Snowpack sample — Buffalo Mountain, Silverthorne, Colorado, USA (1/25/25, 10:11 AM MST)
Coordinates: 39.6222, -106.1139
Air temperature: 22 °F
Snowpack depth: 110 cm
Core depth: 30 cm
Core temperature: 42.8 °F
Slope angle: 12°, slope face: 102°
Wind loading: high
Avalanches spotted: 0
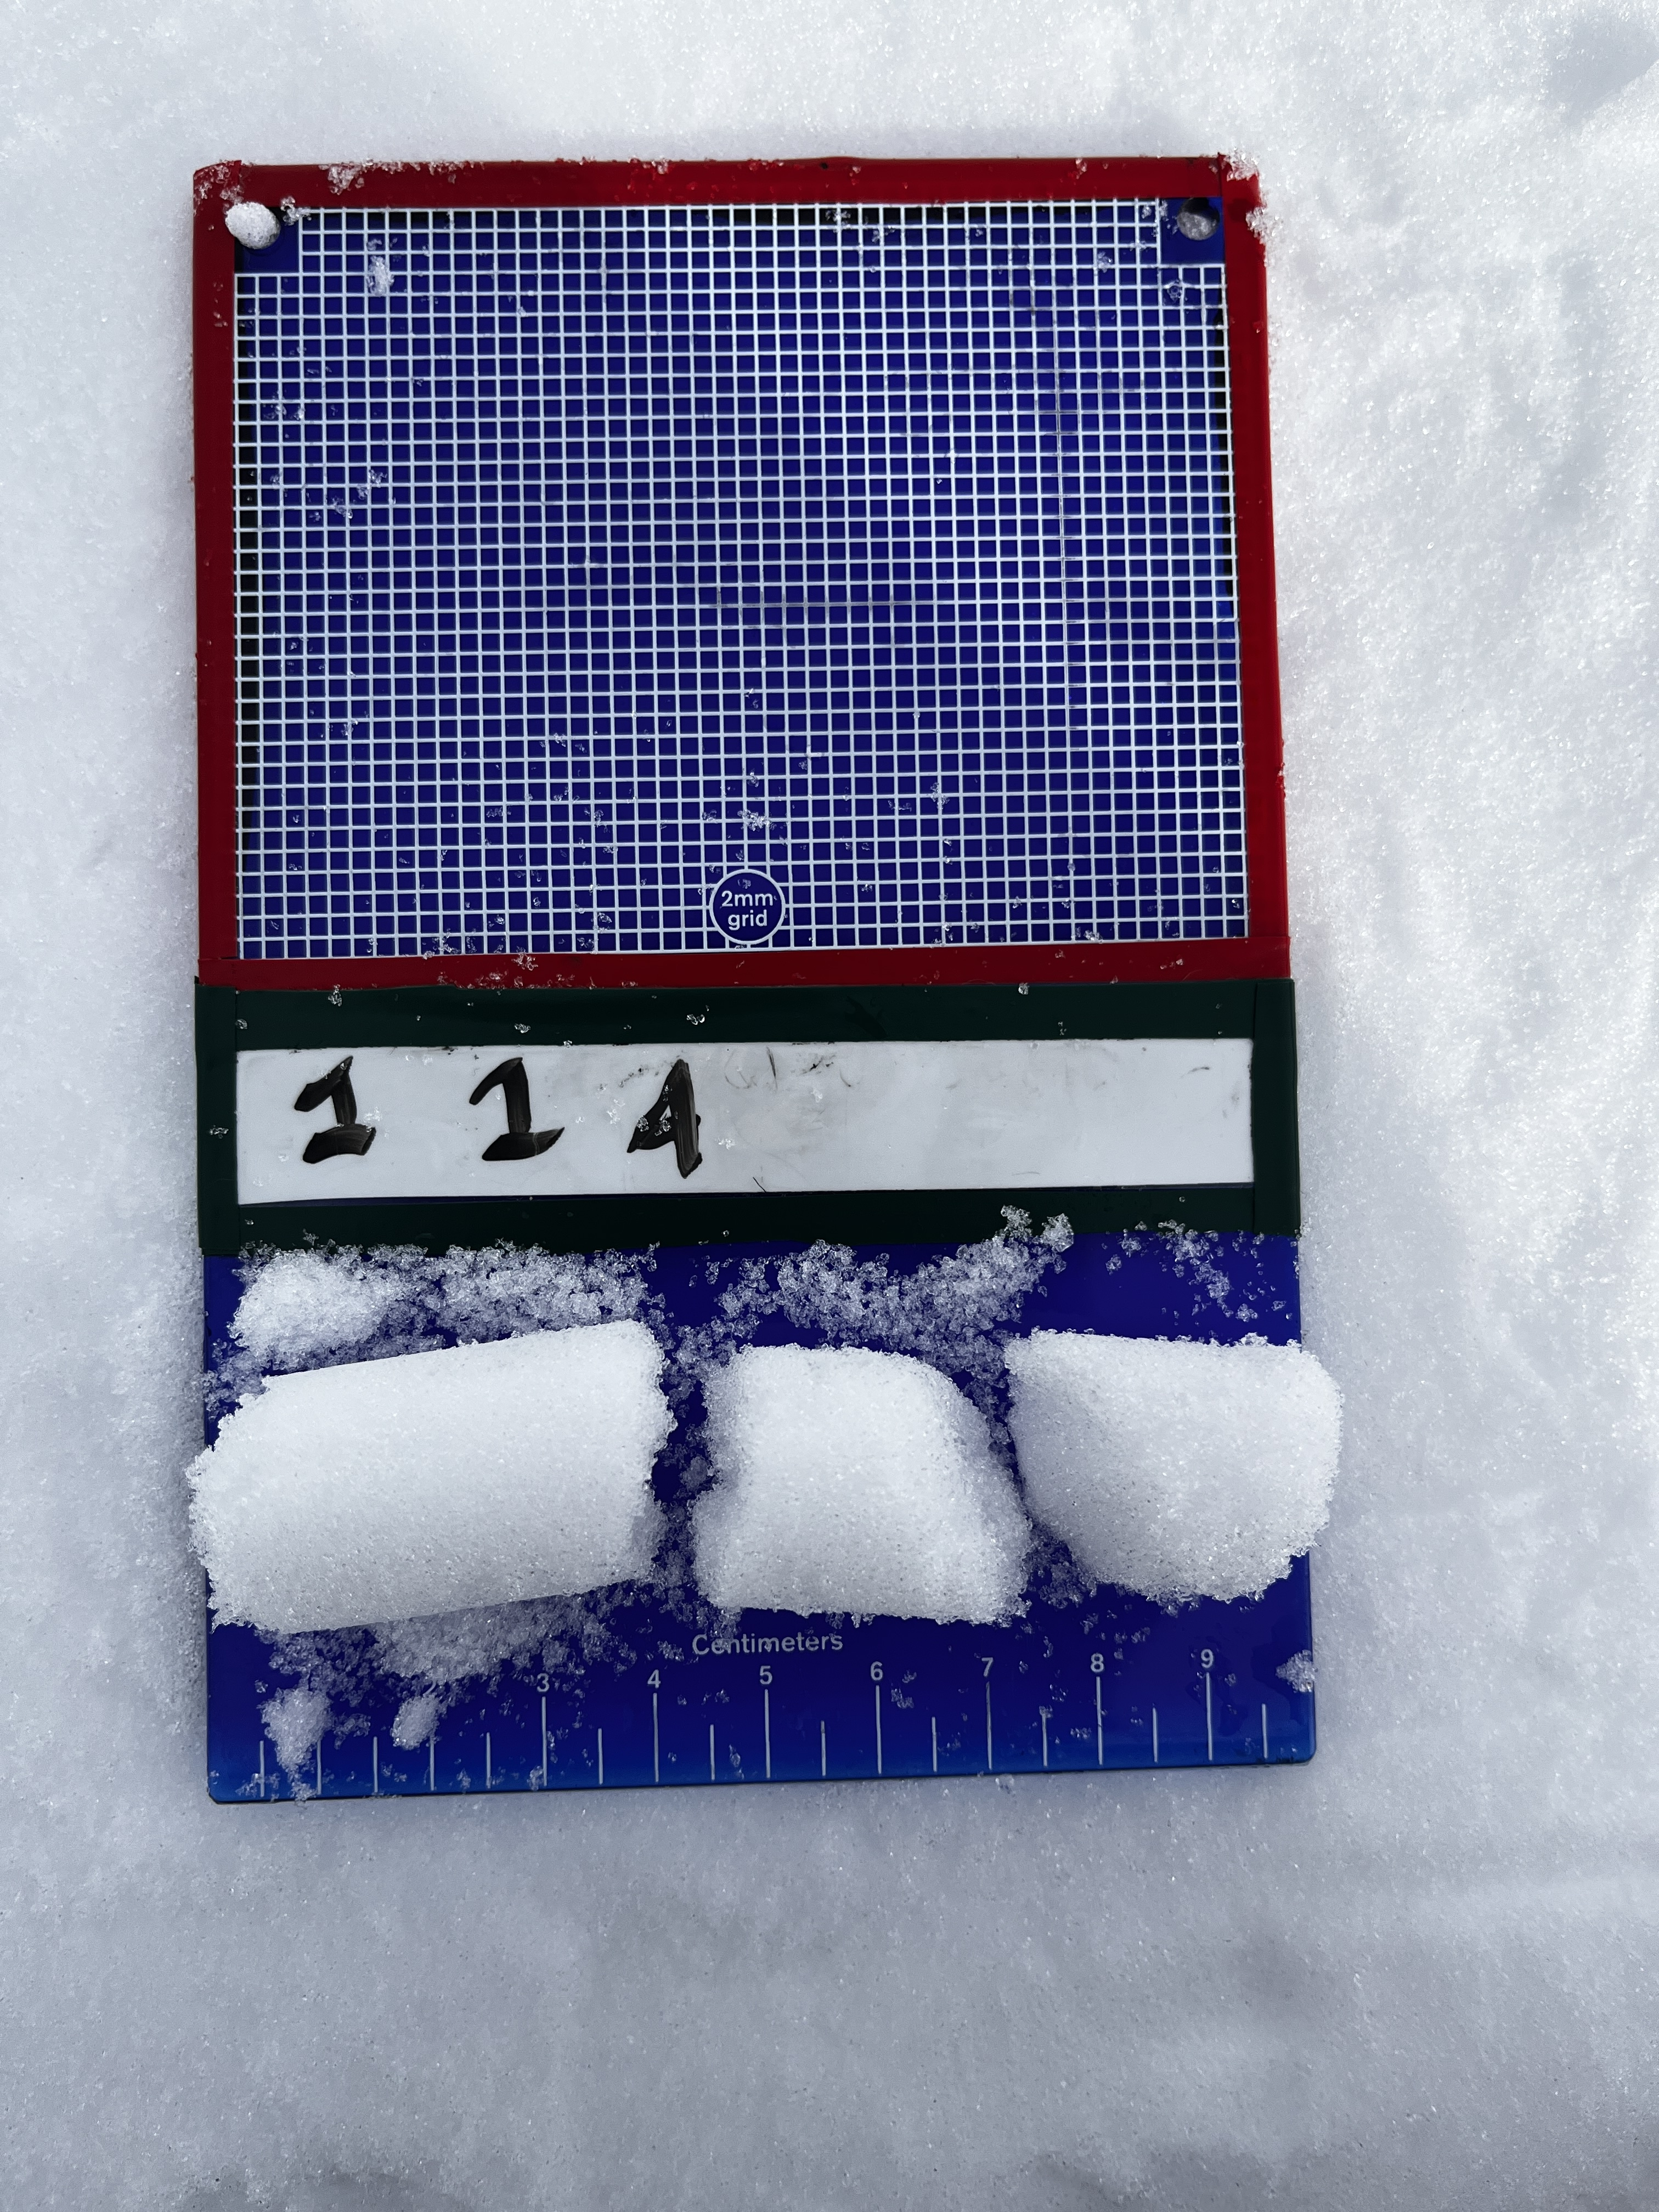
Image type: crystal_card
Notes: No avalanches nearby, collected on the outskirts of a fire break 15 meters from the treeline, on way to Buffalo and Red Mountain